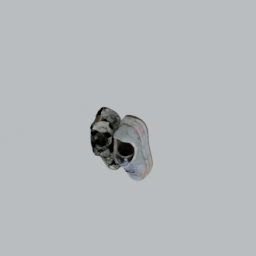
Label: people